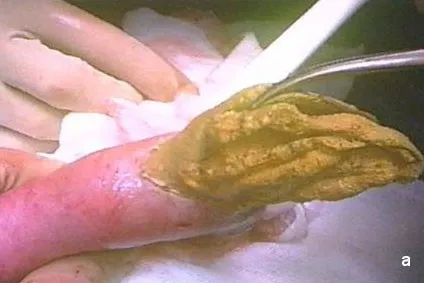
A) Removal of laparotomic gauze across ileal breach.
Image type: medical_photograph (other_medical_photograph)